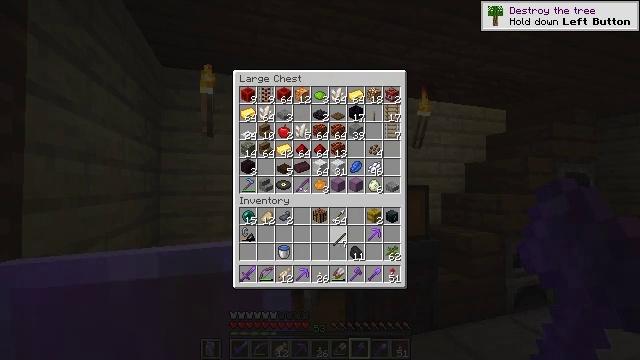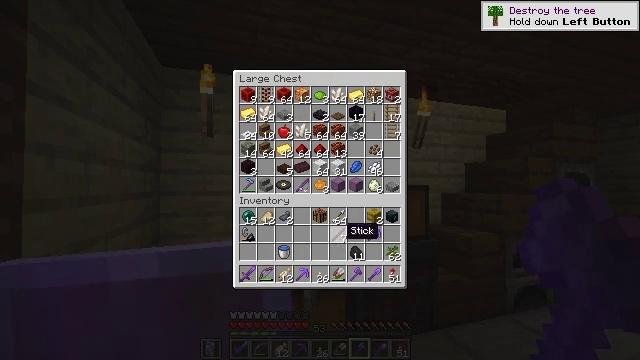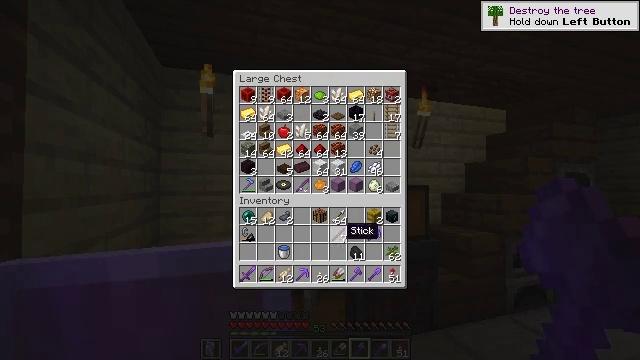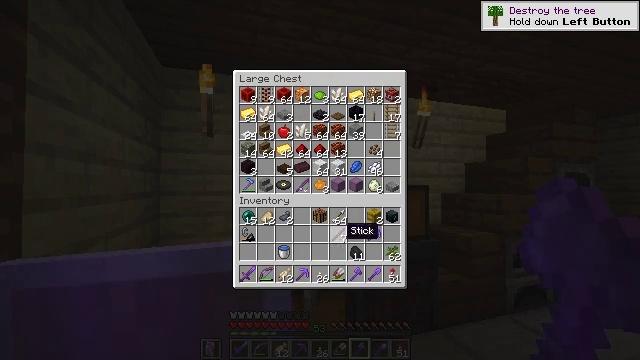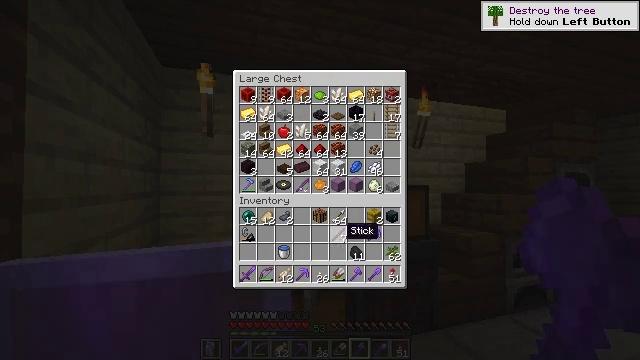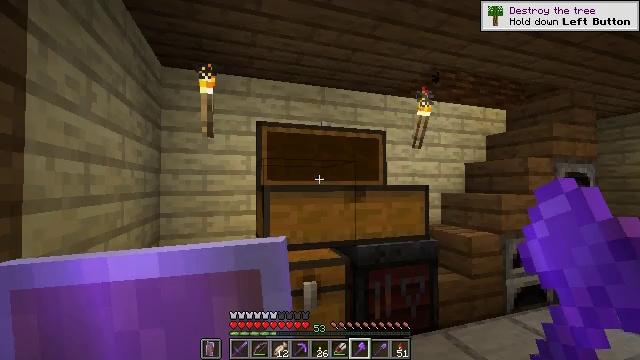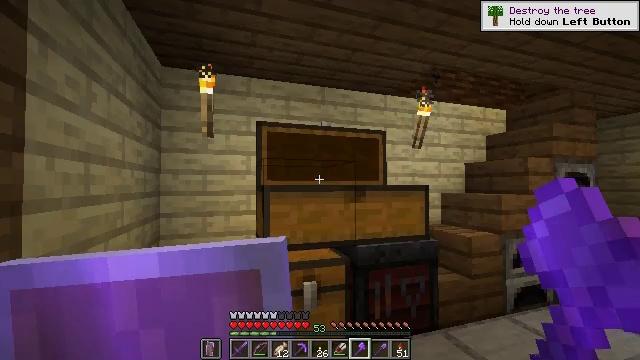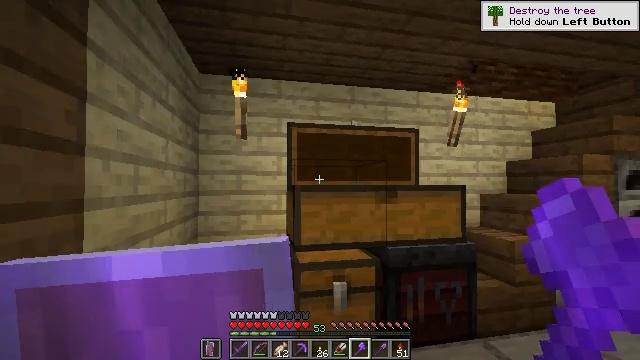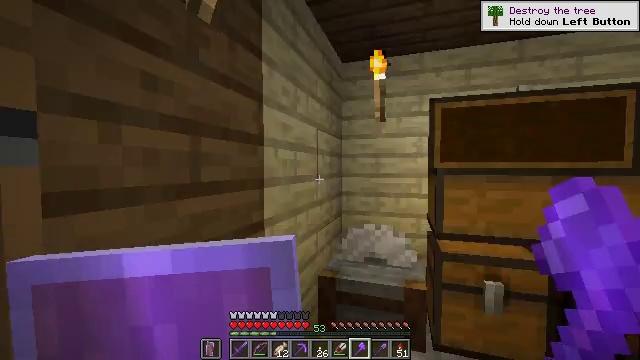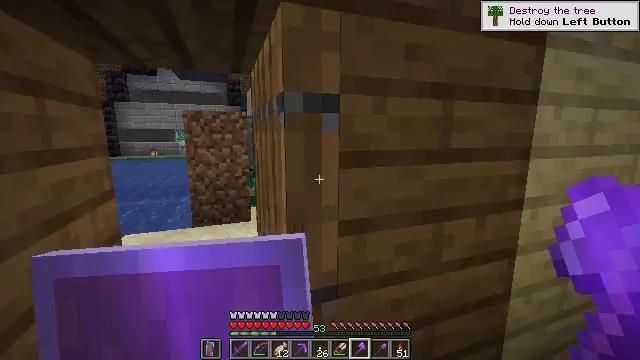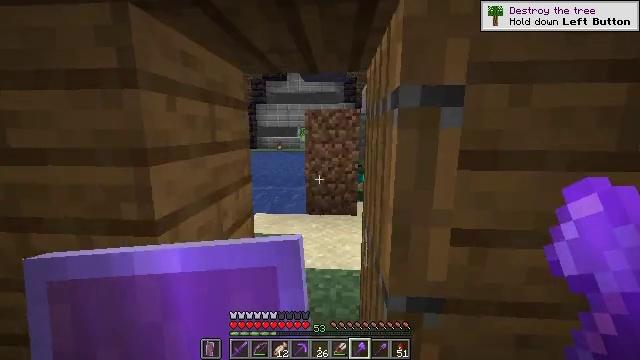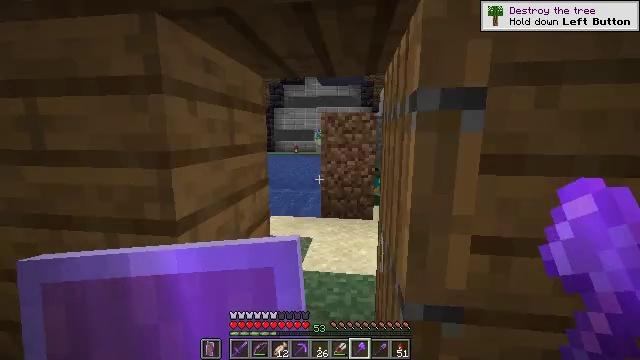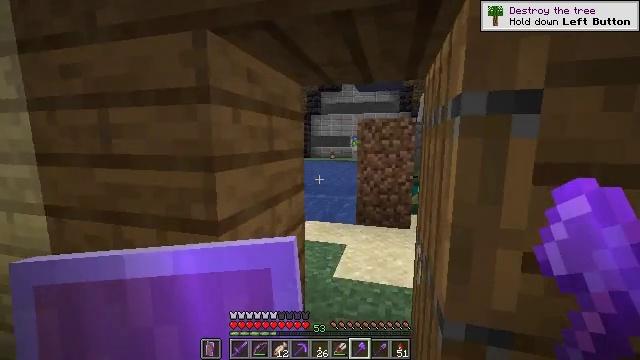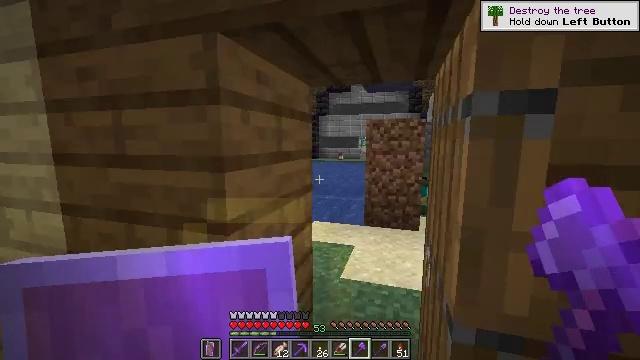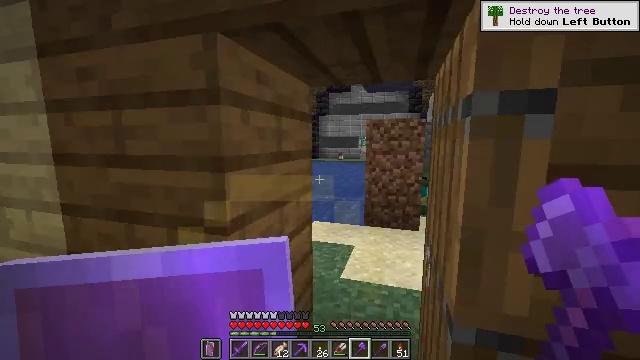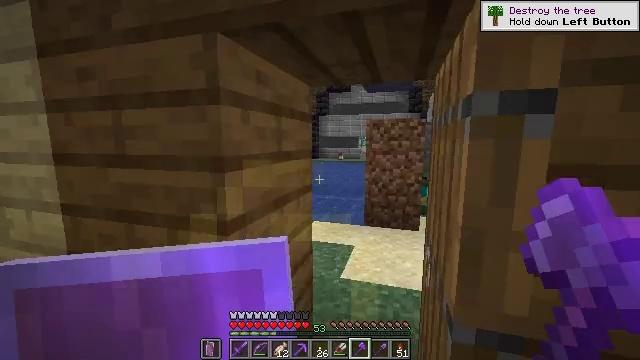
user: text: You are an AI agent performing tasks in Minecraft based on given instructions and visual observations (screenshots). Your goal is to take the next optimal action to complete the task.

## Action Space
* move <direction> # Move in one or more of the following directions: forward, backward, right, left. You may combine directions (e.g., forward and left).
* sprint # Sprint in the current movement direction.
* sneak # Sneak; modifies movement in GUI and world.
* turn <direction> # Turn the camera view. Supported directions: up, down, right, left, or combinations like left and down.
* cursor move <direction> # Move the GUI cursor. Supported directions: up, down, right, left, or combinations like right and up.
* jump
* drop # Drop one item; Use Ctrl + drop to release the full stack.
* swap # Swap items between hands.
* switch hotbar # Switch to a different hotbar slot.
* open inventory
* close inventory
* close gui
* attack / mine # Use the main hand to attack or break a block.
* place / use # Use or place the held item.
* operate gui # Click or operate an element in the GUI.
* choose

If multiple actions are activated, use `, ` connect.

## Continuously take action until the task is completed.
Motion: motion action
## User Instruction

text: Break the vines.
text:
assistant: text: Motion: no_op
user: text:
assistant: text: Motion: no_op
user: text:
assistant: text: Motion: no_op
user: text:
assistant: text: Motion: no_op
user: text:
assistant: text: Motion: no_op
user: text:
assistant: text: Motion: no_op
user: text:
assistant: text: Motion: turn left
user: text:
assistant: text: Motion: turn left and down
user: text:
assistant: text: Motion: turn left and down
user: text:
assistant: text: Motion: turn left
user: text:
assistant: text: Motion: turn left
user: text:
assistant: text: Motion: turn left and up
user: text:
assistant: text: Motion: turn left
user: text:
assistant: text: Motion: no_op
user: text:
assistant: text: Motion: no_op
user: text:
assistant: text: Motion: turn right
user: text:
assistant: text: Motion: turn right and down
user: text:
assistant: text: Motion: turn right and down
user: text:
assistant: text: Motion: turn right and down
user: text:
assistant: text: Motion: no_op
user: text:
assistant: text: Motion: no_op
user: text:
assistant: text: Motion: no_op
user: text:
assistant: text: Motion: turn left and up
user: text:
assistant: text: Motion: turn left
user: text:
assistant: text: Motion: no_op
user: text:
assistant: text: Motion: no_op
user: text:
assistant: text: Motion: turn right
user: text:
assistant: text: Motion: turn right
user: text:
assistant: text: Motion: turn right
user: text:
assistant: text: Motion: turn right and up